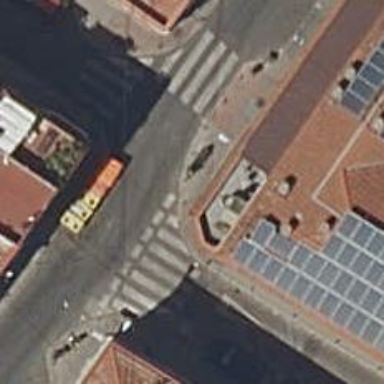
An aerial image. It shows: Uncontrolled zebra crossing where drivers have to give way to pedestrians.